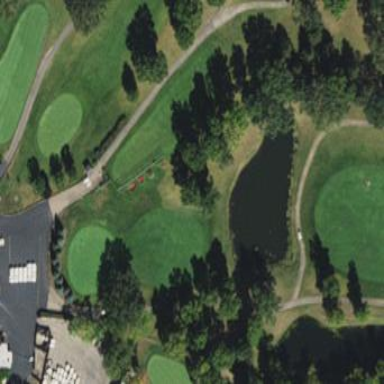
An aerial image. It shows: Grass area designated as golf tee.